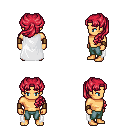
a pixel art fantasy rpg character, male body template, human, tanned skin, white cape, teal pants, ruby red princess hairstyle, leather bracers, four views (front, back, left, right), 2x2 character sprite sheet, small pixel art, hard edges, no anti-aliasing